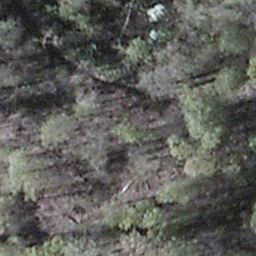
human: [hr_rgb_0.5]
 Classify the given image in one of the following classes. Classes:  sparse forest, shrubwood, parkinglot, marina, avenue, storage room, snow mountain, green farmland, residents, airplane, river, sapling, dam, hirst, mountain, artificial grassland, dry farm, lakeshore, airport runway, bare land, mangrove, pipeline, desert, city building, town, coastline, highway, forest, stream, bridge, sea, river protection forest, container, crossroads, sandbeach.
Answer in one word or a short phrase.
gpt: shrubwood